Field crop: maize
Growth stage: 2
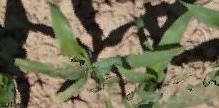
Species: maize